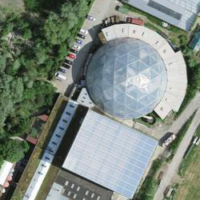
EUNIS habitat code: 55
Species observed at this site:
Echium vulgare
Luscinia megarhynchos
Veronica hederifolia
Veronica persica
Sylvia borin
Passer domesticus
Tussilago farfara
Sylvia atricapilla
Turdus merula